Question: I want my Android app to be able to get information from a site using Json and I'm using the Rest API to send and recieve that information, however things don't work as intended.
It gives me a 'java.lang.reflect.InvocationTargetException' and the debug output is as follows:
'''
Forwarding debugger port 8842
Detecting existing process
Loaded assembly: /storage/emulated/0/Android/data/eu.COMPANY_NAME.homecheckapp/files/.__override__/HomecheckApp.dll
Loaded assembly: /storage/emulated/0/Android/data/eu.COMPANY_NAME.homecheckapp/files/.__override__/RestSharp.MonoDroid.dll [External]
Loaded assembly: Mono.Android.dll [External]
[art] Late-enabling -Xcheck:jni
[monodroid] Using override path: /data/data/eu.COMPANY_NAME.homecheckapp/files/.__override__
[monodroid] Using override path: /storage/emulated/0/Android/data/eu.COMPANY_NAME.homecheckapp/files/.__override__
[monodroid] Trying to load sgen from: /data/data/eu.COMPANY_NAME.homecheckapp/files/.__override__/libmonosgen-2.0.so
[monodroid] Trying to load sgen from: /storage/emulated/0/Android/data/eu.COMPANY_NAME.homecheckapp/files/.__override__/libmonosgen-2.0.so
[monodroid] Trying to load sgen from: /data/app/eu.COMPANY_NAME.homecheckapp-1/lib/arm/libmonosgen-2.0.so
[monodroid] Trying to load sgen from: /data/data/eu.COMPANY_NAME.homecheckapp/files/.__override__/links/libmonosgen-2.0.so
[monodroid-debug] Trying to initialize the debugger with options: --debugger-agent=transport=dt_socket,loglevel=0,address=127.0.0.1:8842,server=y,embedding=1
[Mono] Image addref mscorlib[0x41dd99b8] -> mscorlib.dll[0x60df5ac8]: 1
[Mono] AOT module 'mscorlib.dll.so' not found: dlopen failed: library "/data/app/eu.COMPANY_NAME.homecheckapp-1/lib/arm/libaot-mscorlib.dll.so" not found
[Mono] AOT module '/Users/builder/data/lanes/1879/5f55a9ef/source/monodroid/builds/install/mono-armv7/lib/mono/aot-cache/arm/mscorlib.dll.so' not found: dlopen failed: library "/data/app/eu.COMPANY_NAME.homecheckapp-1/lib/arm/libaot-mscorlib.dll.so" not found
[Mono] Assembly mscorlib[0x41dd99b8] added to domain RootDomain, ref_count=1
[Mono] Assembly Loader probing location: '/storage/emulated/0/Android/data/eu.COMPANY_NAME.homecheckapp/files/.__override__/HomecheckApp.dll'.
[Mono] Image addref HomecheckApp[0x5aa78f38] -> /storage/emulated/0/Android/data/eu.COMPANY_NAME.homecheckapp/files/.__override__/HomecheckApp.dll[0x5aa782d8]: 2
[Mono] Assembly HomecheckApp[0x5aa78f38] added to domain RootDomain, ref_count=1
[Mono] AOT module '/storage/emulated/0/Android/data/eu.COMPANY_NAME.homecheckapp/files/.__override__/HomecheckApp.dll.so' not found: dlopen failed: library "/data/app/eu.COMPANY_NAME.homecheckapp-1/lib/arm/libaot-HomecheckApp.dll.so" not found
[Mono] AOT module '/Users/builder/data/lanes/1879/5f55a9ef/source/monodroid/builds/install/mono-armv7/lib/mono/aot-cache/arm/HomecheckApp.dll.so' not found: dlopen failed: library "/data/app/eu.COMPANY_NAME.homecheckapp-1/lib/arm/libaot-HomecheckApp.dll.so" not found
[Mono] Assembly Loader loaded assembly from location: '/storage/emulated/0/Android/data/eu.COMPANY_NAME.homecheckapp/files/.__override__/HomecheckApp.dll'.
[Mono] Config attempting to parse: '/storage/emulated/0/Android/data/eu.COMPANY_NAME.homecheckapp/files/.__override__/HomecheckApp.dll.config'.
[Mono] Config attempting to parse: '/Users/builder/data/lanes/1879/5f55a9ef/source/monodroid/builds/install/mono-armv7/etc/mono/assemblies/HomecheckApp/HomecheckApp.config'.
[Mono] Assembly Loader probing location: '/storage/emulated/0/Android/data/eu.COMPANY_NAME.homecheckapp/files/.__override__/RestSharp.MonoDroid.dll'.
[Mono] Image addref RestSharp.MonoDroid[0x5aa79e60] -> /storage/emulated/0/Android/data/eu.COMPANY_NAME.homecheckapp/files/.__override__/RestSharp.MonoDroid.dll[0x5aa79218]: 2
[Mono] Assembly RestSharp.MonoDroid[0x5aa79e60] added to domain RootDomain, ref_count=1
[Mono] AOT module '/storage/emulated/0/Android/data/eu.COMPANY_NAME.homecheckapp/files/.__override__/RestSharp.MonoDroid.dll.so' not found: dlopen failed: library "/data/app/eu.COMPANY_NAME.homecheckapp-1/lib/arm/libaot-RestSharp.MonoDroid.dll.so" not found
[Mono] AOT module '/Users/builder/data/lanes/1879/5f55a9ef/source/monodroid/builds/install/mono-armv7/lib/mono/aot-cache/arm/RestSharp.MonoDroid.dll.so' not found: dlopen failed: library "/data/app/eu.COMPANY_NAME.homecheckapp-1/lib/arm/libaot-RestSharp.MonoDroid.dll.so" not found
[Mono] Assembly Loader loaded assembly from location: '/storage/emulated/0/Android/data/eu.COMPANY_NAME.homecheckapp/files/.__override__/RestSharp.MonoDroid.dll'.
[Mono] Config attempting to parse: '/storage/emulated/0/Android/data/eu.COMPANY_NAME.homecheckapp/files/.__override__/RestSharp.MonoDroid.dll.config'.
[Mono] Config attempting to parse: '/Users/builder/data/lanes/1879/5f55a9ef/source/monodroid/builds/install/mono-armv7/etc/mono/assemblies/RestSharp.MonoDroid/RestSharp.MonoDroid.config'.
[monodroid-gc] GREF GC Threshold: 46080
[Mono] Image addref Mono.Android[0x5aa7aaf8] -> Mono.Android.dll[0x5aa79f80]: 1
[Mono] Assembly Mono.Android[0x5aa7aaf8] added to domain RootDomain, ref_count=1
[Mono] AOT module 'Mono.Android.dll.so' not found: dlopen failed: library "/data/app/eu.COMPANY_NAME.homecheckapp-1/lib/arm/libaot-Mono.Android.dll.so" not found
[Mono] AOT module '/Users/builder/data/lanes/1879/5f55a9ef/source/monodroid/builds/install/mono-armv7/lib/mono/aot-cache/arm/Mono.Android.dll.so' not found: dlopen failed: library "/data/app/eu.COMPANY_NAME.homecheckapp-1/lib/arm/libaot-Mono.Android.dll.so" not found
[Mono] Assembly Ref addref Mono.Android[0x5aa7aaf8] -> mscorlib[0x41dd99b8]: 2
[Mono] DllImport attempting to load: '__Internal'.
[Mono] DllImport loaded library '(null)'.
[Mono] DllImport searching in: '__Internal' ('(null)').
[Mono] Searching for '_monodroid_lref_log_new'.
[Mono] Probing '_monodroid_lref_log_new'.
[Mono] Found as '_monodroid_lref_log_new'.
[Mono] DllImport searching in: '__Internal' ('(null)').
[Mono] Searching for '_monodroid_lref_log_delete'.
[Mono] Probing '_monodroid_lref_log_delete'.
[Mono] Found as '_monodroid_lref_log_delete'.
[Mono] DllImport searching in: '__Internal' ('(null)').
[Mono] Searching for '_monodroid_gref_log_new'.
[Mono] Probing '_monodroid_gref_log_new'.
[Mono] Found as '_monodroid_gref_log_new'.
[Mono] DllImport searching in: '__Internal' ('(null)').
[Mono] Searching for '_monodroid_get_identity_hash_code'.
[Mono] Probing '_monodroid_get_identity_hash_code'.
[Mono] Found as '_monodroid_get_identity_hash_code'.
[Mono] DllImport searching in: '__Internal' ('(null)').
[Mono] Searching for '_monodroid_gref_log'.
[Mono] Probing '_monodroid_gref_log'.
[Mono] Found as '_monodroid_gref_log'.
[Mono] Image addref System.Core[0x5f2e2958] -> System.Core.dll[0x5f2e1f70]: 1
[Mono] Assembly System.Core[0x5f2e2958] added to domain RootDomain, ref_count=1
[Mono] AOT module 'System.Core.dll.so' not found: dlopen failed: library "/data/app/eu.COMPANY_NAME.homecheckapp-1/lib/arm/libaot-System.Core.dll.so" not found
[Mono] AOT module '/Users/builder/data/lanes/1879/5f55a9ef/source/monodroid/builds/install/mono-armv7/lib/mono/aot-cache/arm/System.Core.dll.so' not found: dlopen failed: library "/data/app/eu.COMPANY_NAME.homecheckapp-1/lib/arm/libaot-System.Core.dll.so" not found
[Mono] Assembly Ref addref Mono.Android[0x5aa7aaf8] -> System.Core[0x5f2e2958]: 2
[Mono] Assembly Ref addref System.Core[0x5f2e2958] -> mscorlib[0x41dd99b8]: 3
Loaded assembly: System.Core.dll [External]
[Mono] DllImport searching in: '__Internal' ('(null)').
[Mono] Searching for '_monodroid_gref_log_delete'.
[Mono] Probing '_monodroid_gref_log_delete'.
[Mono] Found as '_monodroid_gref_log_delete'.
[Mono] DllImport searching in: '__Internal' ('(null)').
[Mono] Searching for '_monodroid_gc_wait_for_bridge_processing'.
[Mono] Probing '_monodroid_gc_wait_for_bridge_processing'.
[Mono] Found as '_monodroid_gc_wait_for_bridge_processing'.
[monodroid] Xamarin/Android Trial Mode Active
[OpenGLRenderer] Use EGL_SWAP_BEHAVIOR_PRESERVED: false
[Atlas] Validating map...
[libEGL] loaded /system/lib/egl/libEGL_tegra.so
[libEGL] loaded /system/lib/egl/libGLESv1_CM_tegra.so
[libEGL] loaded /system/lib/egl/libGLESv2_tegra.so
[OpenGLRenderer] Initialized EGL, version 1.4
[OpenGLRenderer] Enabling debug mode 0
[Mono] Assembly Ref addref HomecheckApp[0x5aa78f38] -> Mono.Android[0x5aa7aaf8]: 2
Loaded assembly: MonoDroidConstructors [External]
[Mono] Assembly Ref addref HomecheckApp[0x5aa78f38] -> mscorlib[0x41dd99b8]: 4
[Mono] Image addref System.Json[0x61398b60] -> System.Json.dll[0x614b24a8]: 1
[Mono] Assembly System.Json[0x61398b60] added to domain RootDomain, ref_count=1
[Mono] AOT module 'System.Json.dll.so' not found: dlopen failed: library "/data/app/eu.COMPANY_NAME.homecheckapp-1/lib/arm/libaot-System.Json.dll.so" not found
[Mono] AOT module '/Users/builder/data/lanes/1879/5f55a9ef/source/monodroid/builds/install/mono-armv7/lib/mono/aot-cache/arm/System.Json.dll.so' not found: dlopen failed: library "/data/app/eu.COMPANY_NAME.homecheckapp-1/lib/arm/libaot-System.Json.dll.so" not found
[Mono] Assembly Ref addref HomecheckApp[0x5aa78f38] -> System.Json[0x61398b60]: 2
[Mono] Assembly Ref addref System.Json[0x61398b60] -> mscorlib[0x41dd99b8]: 5
Loaded assembly: System.Json.dll [External]
[Mono] Image addref System[0x614bf570] -> System.dll[0x614dd030]: 1
[Mono] Assembly System[0x614bf570] added to domain RootDomain, ref_count=1
[Mono] AOT module 'System.dll.so' not found: dlopen failed: library "/data/app/eu.COMPANY_NAME.homecheckapp-1/lib/arm/libaot-System.dll.so" not found
[Mono] AOT module '/Users/builder/data/lanes/1879/5f55a9ef/source/monodroid/builds/install/mono-armv7/lib/mono/aot-cache/arm/System.dll.so' not found: dlopen failed: library "/data/app/eu.COMPANY_NAME.homecheckapp-1/lib/arm/libaot-System.dll.so" not found
[Mono] Assembly Ref addref HomecheckApp[0x5aa78f38] -> System[0x614bf570]: 2
[Mono] Assembly Ref addref System[0x614bf570] -> mscorlib[0x41dd99b8]: 6
Loaded assembly: System.dll [External]
[Mono] Assembly Ref addref Mono.Android[0x5aa7aaf8] -> System[0x614bf570]: 3
Thread started: #2
Thread started: <Thread Pool> #3
Thread started: <Thread Pool> #4
[Mono] DllImport attempting to load: '/system/lib/libc.so'.
[Mono] DllImport loaded library '/system/lib/libc.so'.
[Mono] DllImport searching in: '/system/lib/libc.so' ('/system/lib/libc.so').
[Mono] Searching for 'gettid'.
[Mono] Probing 'gettid'.
[Mono] Found as 'gettid'.
[Mono] DllImport attempting to load: '/system/lib/liblog.so'.
[Mono] DllImport loaded library '/system/lib/liblog.so'.
[Mono] DllImport searching in: '/system/lib/liblog.so' ('/system/lib/liblog.so').
[Mono] Searching for '__android_log_print'.
[Mono] Probing '__android_log_print'.
[Mono] Found as '__android_log_print'.
[MonoDroid] UNHANDLED EXCEPTION:
[MonoDroid] System.Net.WebException: Error: NameResolutionFailure
[MonoDroid] at System.Runtime.ExceptionServices.ExceptionDispatchInfo.Throw () <IL 0x00011, 0x00078>
[MonoDroid] at System.Runtime.CompilerServices.AsyncMethodBuilderCore.<ThrowAsync>m__0 (object) <IL 0x00006, 0x0006b>
[MonoDroid] at Android.App.SyncContext/<Post>c__AnonStorey0.<>m__0 () [0x00000] in /Users/builder/data/lanes/1879/5f55a9ef/source/monodroid/src/Mono.Android/src/Android.App/SyncContext.cs:18
[MonoDroid] at Java.Lang.Thread/RunnableImplementor.Run () [0x0000b] in /Users/builder/data/lanes/1879/5f55a9ef/source/monodroid/src/Mono.Android/src/Java.Lang/Thread.cs:36
[MonoDroid] at Java.Lang.IRunnableInvoker.n_Run (intptr,intptr) [0x00009] in /Users/builder/data/lanes/1879/5f55a9ef/source/monodroid/src/Mono.Android/platforms/android-19/src/generated/Java.Lang.IRunnable.cs:71
[MonoDroid] at (wrapper dynamic-method) object.64d78430-69a4-4af6-bd73-cd5a21882790 (intptr,intptr) <IL 0x00011, 0x0003b>
[art] JNI RegisterNativeMethods: attempt to register 0 native methods for md52ce486a14f4bcd95899665e9d932190b.JavaProxyThrowable
[AndroidRuntime] Shutting down VM
'''
The activity that handles the Json sharing:
'''
using System;
using System.Collections.Generic;
using System.Linq;
using System.Text;
using Android.App;
using Android.Content;
using Android.OS;
using Android.Runtime;
using Android.Views;
using Android.Widget;
using System.Json;
using System.Net;
using System.IO;
using System.Threading.Tasks;
namespace HomecheckApp {
[Activity(Label = "LoginActivity", MainLauncher = true)]
public class LoginActivity : Activity {
protected override void OnCreate(Bundle bundle) {
base.OnCreate(bundle);
SetContentView(Resource.Layout.Login);
EditText email = FindViewById<EditText>(Resource.Id.editEmail);
EditText password = FindViewById<EditText>(Resource.Id.editPassword);
Button loginButton = FindViewById<Button>(Resource.Id.loginButton);
loginButton.Click += async (sender, e) => {
string url = "http://homecheck/appapi/finduser";
JsonValue json = await FetchUserAsync(url);
};
}
private async Task<JsonValue> FetchUserAsync(string url) {
HttpWebRequest request = (HttpWebRequest)HttpWebRequest.Create(new Uri(url));
request.ContentType = "application/json";
request.Method = "GET";
using(WebResponse response = await request.GetResponseAsync()) {
using(Stream stream = response.GetResponseStream()) {
JsonValue jsonDoc = await Task.Run(() => JsonObject.Load(stream));
Console.Out.WriteLine("Response: {0}", jsonDoc.ToString());
return jsonDoc;
}
}
}
}
}
'''
And finally the action in the MVC controller:
'''
public function finduserAction() {
$this->getResponse()
->setHeader('Content-Type', 'application/json');
$response = array('name' => 'test', 'version' => '1.0');
$this->view->json = json_encode($response);
}
'''
What appears in the view:

If I type a different 'string url' that returns Json (For example <URL> it works, so maybe the problem resides somewhere in the controller ?
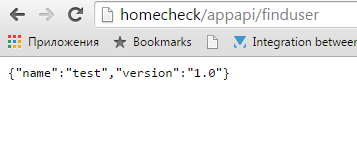
Answer: As the others have already mentioned, the device you are debugging your app on is unable to resolve "<URL>", since it doesn't know the host homecheck.
Probaby you are running your API application locally. Try to deploy it to a public server or setup your local DNS to route homecheck to the machine you are running you API application on.
If you can provide some information abour your setup, e.g. are you using a real android device, what web server are you running your API application, we can probably help you resolve your problem.